Question: I am trying to validate an email address user has entered. I've done the validation in model but its not working. I have used the following in model...
'''
class Employee < ActiveRecord::Base
belongs_to :department
validates_presence_of :emp_name_official
validates_presence_of :emp_name_full
validates_format_of :emp_email_personal, :with=>/^([^@\s]+)@((?:[-a-z0-9]+\.)+[a-z]{2,})$/i, :message=>"Not a valid email format"
end
'''
I am using version 2.0.2 of rails.
And it works fine when I comment the validation line in my model. And also works fine when I give correct email address.
Can anyone tell where I am going wrong.
Following is the error page.

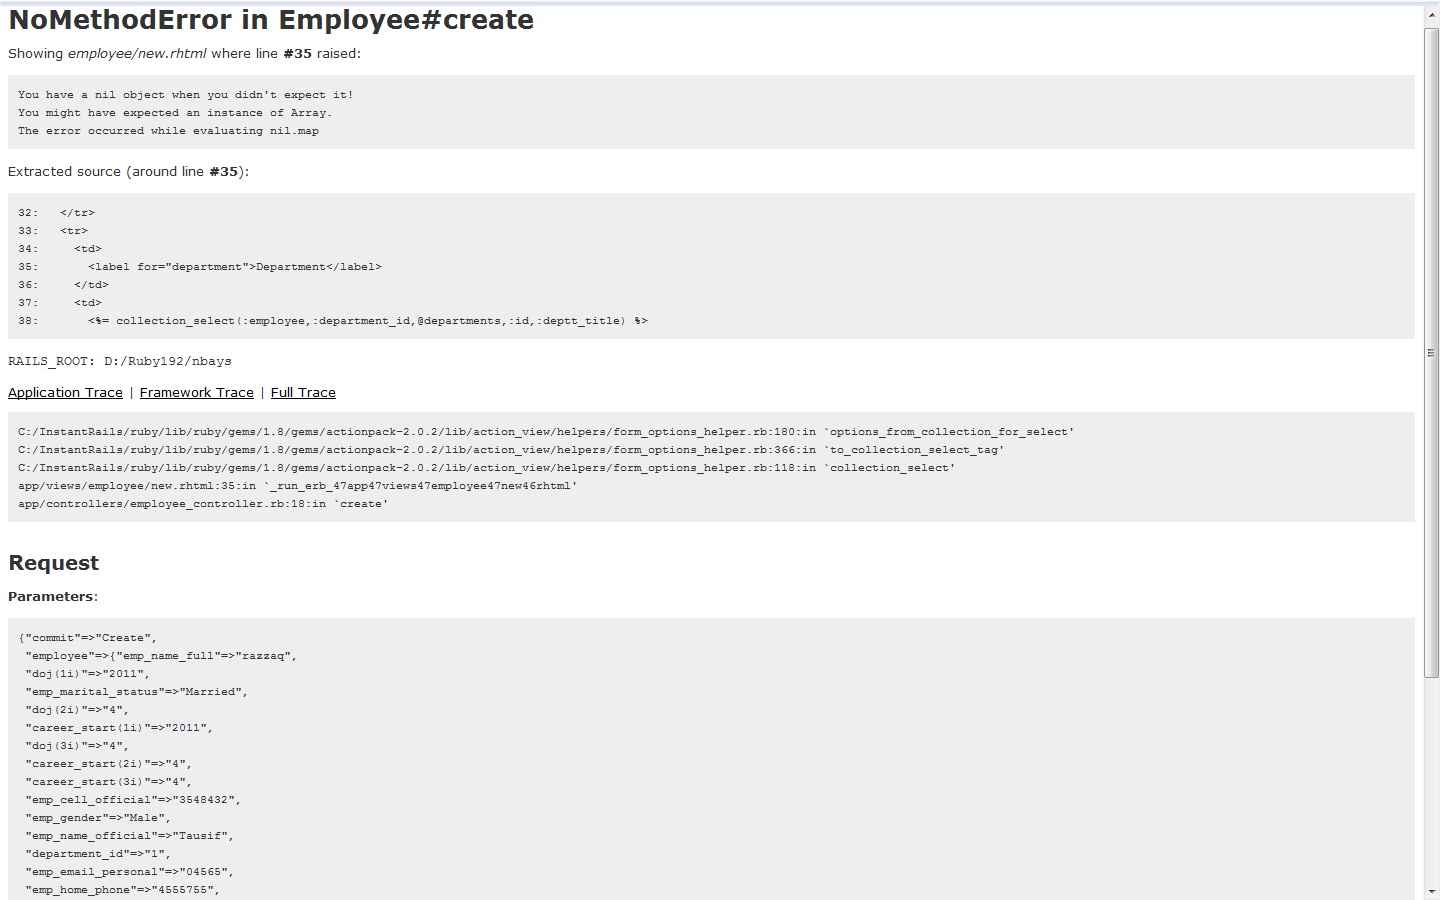
Answer: Try this
'''
EmailRegex = /\A[\w+\-.]+@[a-z\d\-.]+\.[a-z]+\z/i
validates_format_of :email, :with => EmailRegex
'''